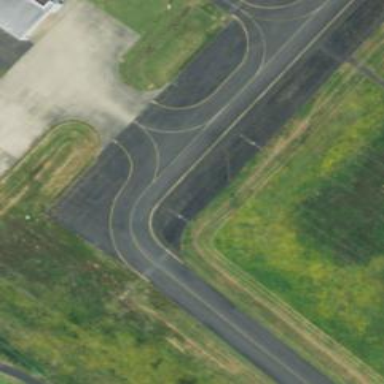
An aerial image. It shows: View of taxiway at the airport.